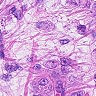
Metastatic tissue present: yes